Field crop: maize
Growth stage: 2
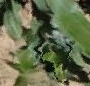
Species: maize